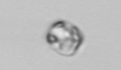
Label: Thalassiosira